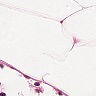
Metastatic tissue present: no